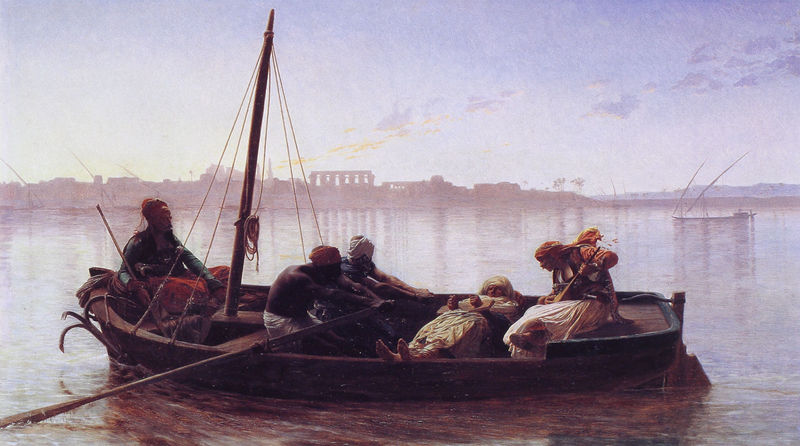
Titel: Der Gefangene
Künstler: Jean-Léon Gérôme
Institution: Nantes, Musée des Beaux-Arts
Schlagwörter: blau, felsen, gemälde, himmel, meer, wasser, weiß, wolken, fluss, grün, landschaft, menschen, see, stadt, ufer, abend, braun, hell, licht, männer, säulen, rot, leiche, häuser, morgen, sonnenaufgang, spiegelung, gewässer, insel, realismus, personen, boot, kahn, ruder, schiff, wellen, liegen, fischer, mast, berge, tau, ruderboot, rudern, bucht, schwarze, ruine, seil, afrikaner, griechenland, tempel, gefangener, turban, sklaven, turbane, wei´, gefesselt, piraten, tempfel, horizont#